Question: I wanted to convert conllu format for Hindi to json using spacy convert and it is generating jsonl format. When I pass on the same .jsonl file to spacy train I am getting an error. If I pass a json file to the train command, it is working. Shouldn't the output of spacy convert be compatible with spacy train?
The error message is as follows:

I am using :
Spacy version - 2.1.3
Python 3.6.8
ubuntu 18.04
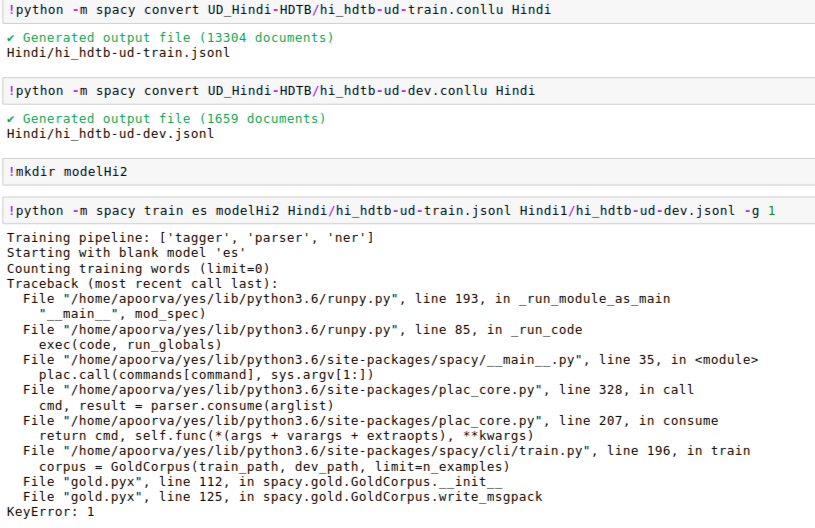
Answer: I had the same problem when outputting convertions as . Fixed by converting with file-type : json attribute e.g.
'''
python -m spacy convert lang_train.conllu output-folder --file-type json
'''